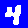
Digit: 4